Field crop: tomato
Growth stage: 1
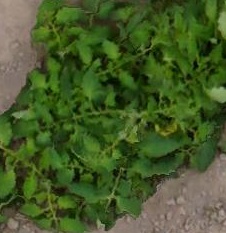
Species: tomato